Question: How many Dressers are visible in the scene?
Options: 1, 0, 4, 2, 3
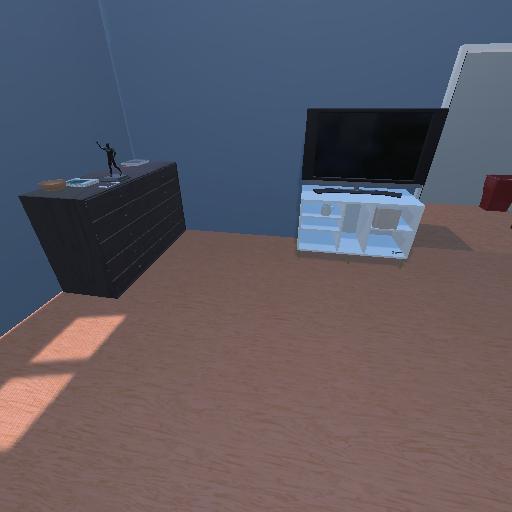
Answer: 1